Question: I'd like to reach the following with HTML5 canvas:

My code: <URL>
'''
// Options
var maxImageWidth = 250,
maxImageHeight = 196,
radius = 50;
var canvas = $('#ddayCanvas'),
canvasWidth = canvas.width(),
canvasHeight = canvas.height(),
sectorColor = $('.product-box').css('background-color'),
context = canvas[0].getContext('2d'),
imageSrc = canvas.data('image');
function drawDday (option) {
var imageObj = new Image();
imageObj.onload = function() {
if (option == 'clip'){
context.save();
context.clip();
}
var imageWidth = imageObj.width,
imageHeight = imageObj.height;
if (imageWidth > maxImageWidth){
imageHeight = imageHeight - (imageWidth - maxImageWidth);
imageWidth = maxImageWidth;
}
if (imageHeight > maxImageHeight) {
imageWidth = imageWidth - (imageHeight - maxImageHeight);
imageHeight = maxImageHeight;
}
context.drawImage(imageObj, Math.ceil((canvasWidth - imageWidth) / 2), Math.ceil((canvasHeight - imageHeight) / 2), imageWidth, imageHeight);
};
imageObj.src = imageSrc;
}
drawDday();
// Why does this rectangle not overlay the previous image?
context.fillStyle = sectorColor;
context.fillRect(0, 0, canvasWidth, canvasHeight);
drawDday('clip');
context.restore();
context.moveTo(0, 0);
context.beginPath();
context.fillStyle = '#fff';
context.arc(canvasWidth / 2, canvasHeight/2, radius, 0, 2*Math.PI);
context.fill();
'''
Why does the rectangular I'm drawing not overlay the previous image?
It's also weird that the canvas is drawn differently sometimes when reloading the site..
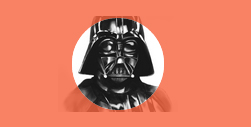
Answer: You have the image being drawn in the asynchronous callback onload. The result will change depending on if the image loads first, or the canvas draw is called first.
Try moving your draw code into the same callback.
For more efficient clipping you can use the non-zero winding order rule: <URL>
TLDR: Consecutive canvas draw calls will add or subtract from the previous calls depending on whether the order of points is clockwise or anti-clockwise.
See: <URL>
'''
context.fillStyle = sectorColor;
context.rect(0, 0, canvasWidth, canvasHeight);
context.arc(canvasWidth/2, canvasHeight/2, radius, 0, Math.PI*2, true);
context.fill();
'''
The above example draws a rectangle with a clockwise point order, then subtracts the arc (circle) by using an anti-clockwise point order. The last argument of the arc method defines 'anti-clockwise'. In this case true.
Edit: This negates the need to draw twice. Efficiency, FTW.